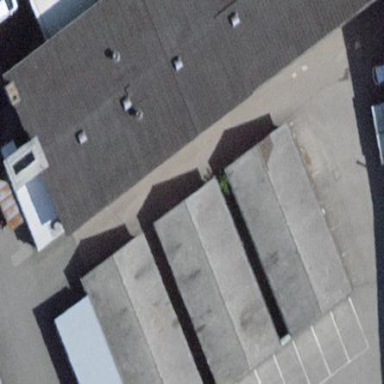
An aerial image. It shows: Warehouse building.